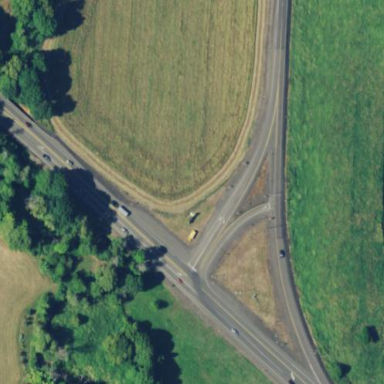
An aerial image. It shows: Grassy area with traffic island.